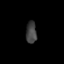
Tissue: skin
Cell type: Epithelial cells
Senescence score: 0.266
Nuclear area (px): 228
Mean DAPI intensity: 65.303